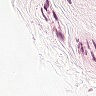
Metastatic tissue present: no